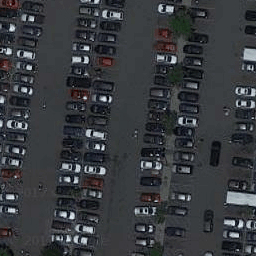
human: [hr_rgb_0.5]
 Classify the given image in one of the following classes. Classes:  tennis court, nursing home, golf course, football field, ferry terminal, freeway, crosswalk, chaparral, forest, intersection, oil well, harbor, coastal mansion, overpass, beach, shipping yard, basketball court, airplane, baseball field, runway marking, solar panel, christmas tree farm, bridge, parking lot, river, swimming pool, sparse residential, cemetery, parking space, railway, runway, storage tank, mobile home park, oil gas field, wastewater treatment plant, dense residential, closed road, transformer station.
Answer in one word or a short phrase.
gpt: parking lot